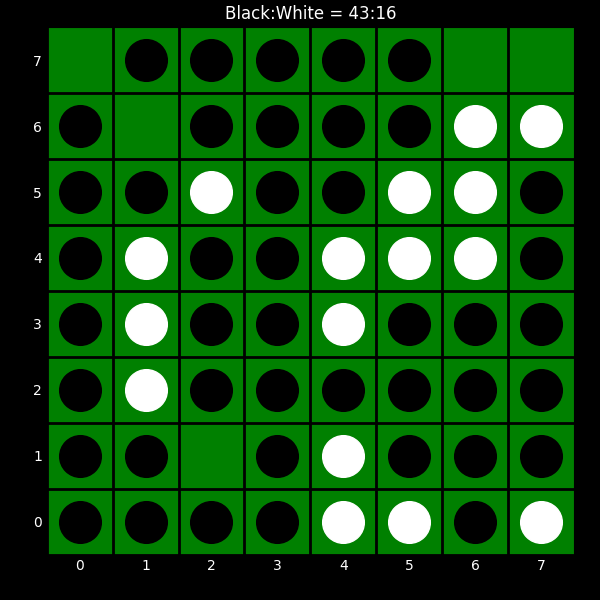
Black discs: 43
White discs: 16